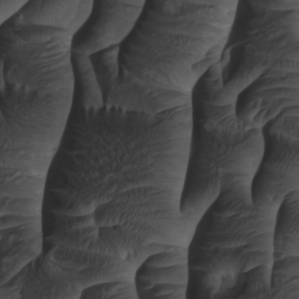
Label: non_frost